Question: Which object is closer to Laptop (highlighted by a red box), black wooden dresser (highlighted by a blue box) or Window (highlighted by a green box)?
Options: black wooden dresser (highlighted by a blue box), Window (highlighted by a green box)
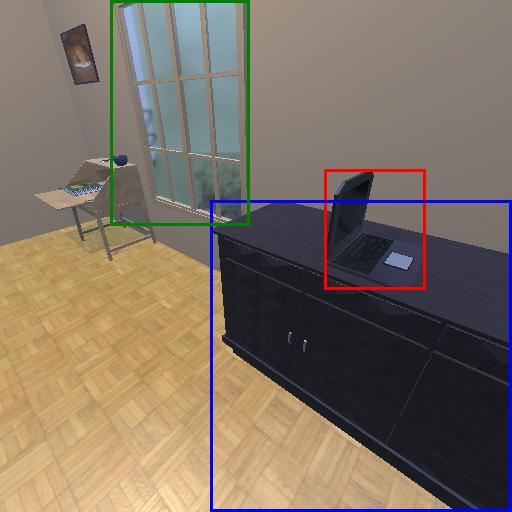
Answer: black wooden dresser (highlighted by a blue box)